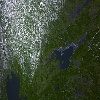
Label: land